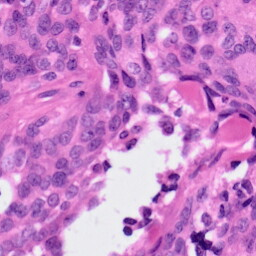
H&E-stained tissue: Ovarian